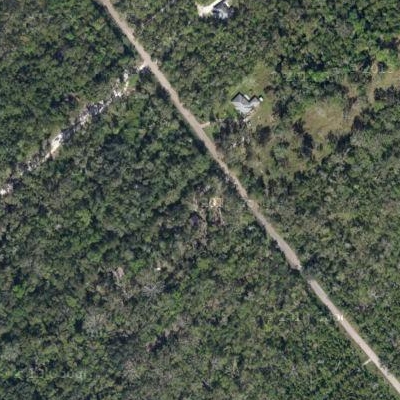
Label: eForest